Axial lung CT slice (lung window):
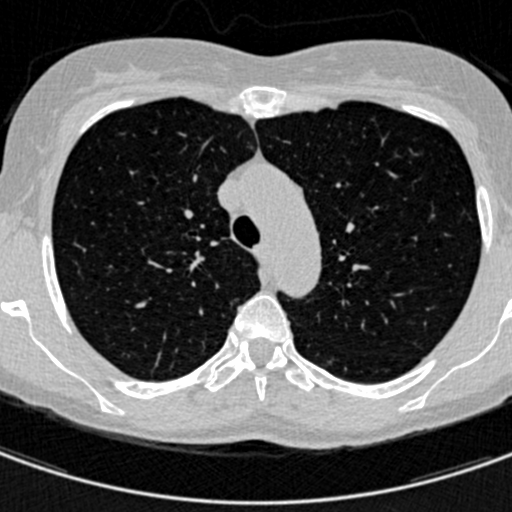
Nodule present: no